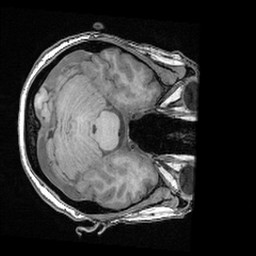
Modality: T1w
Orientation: axial
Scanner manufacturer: ge
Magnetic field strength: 3 T
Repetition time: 0.008572 s
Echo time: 0.003384 s